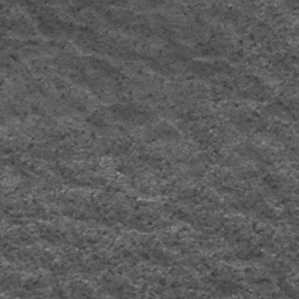
Label: frost